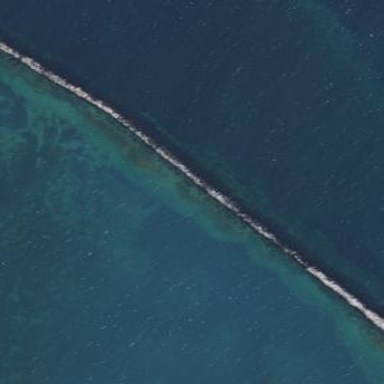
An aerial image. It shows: Breakwater structure.